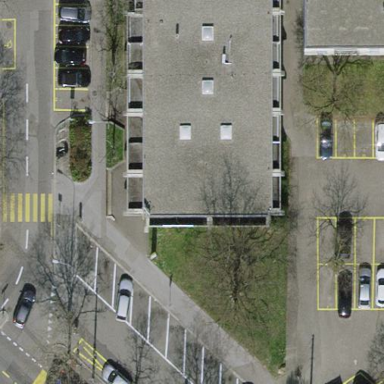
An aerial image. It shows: Street-side parking area.